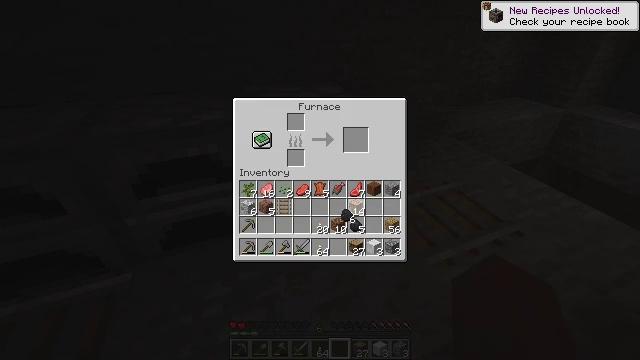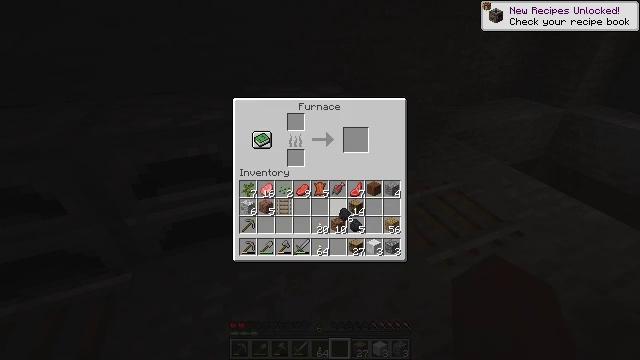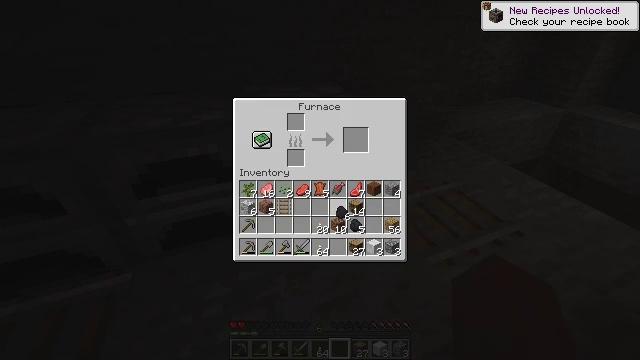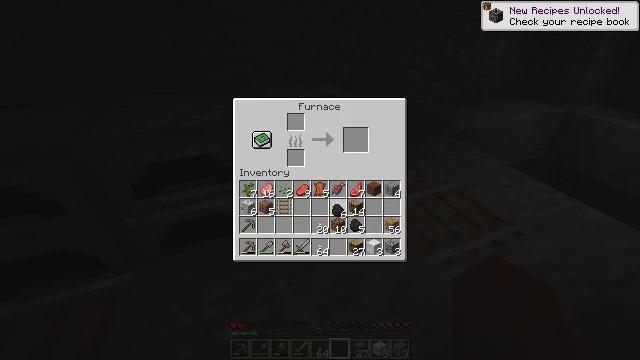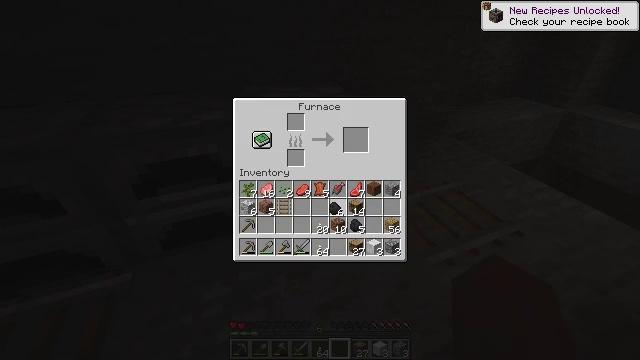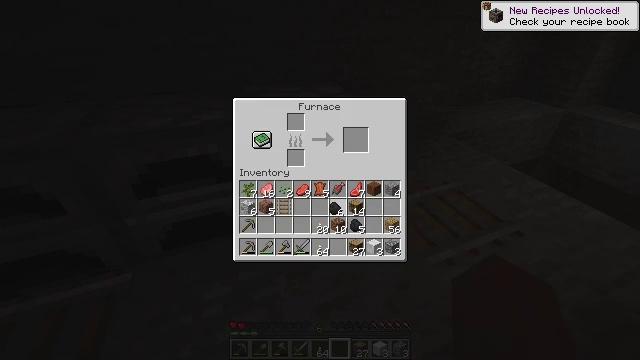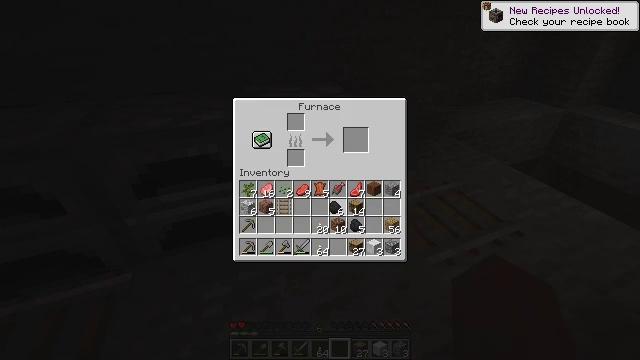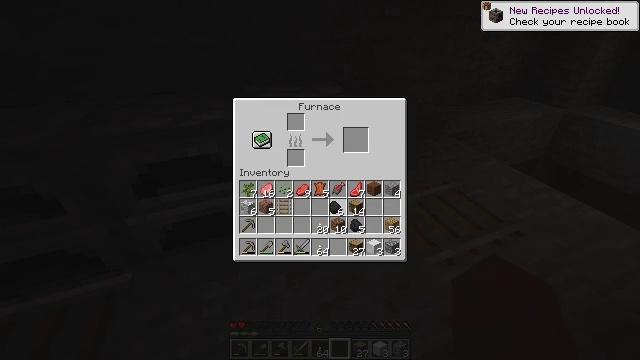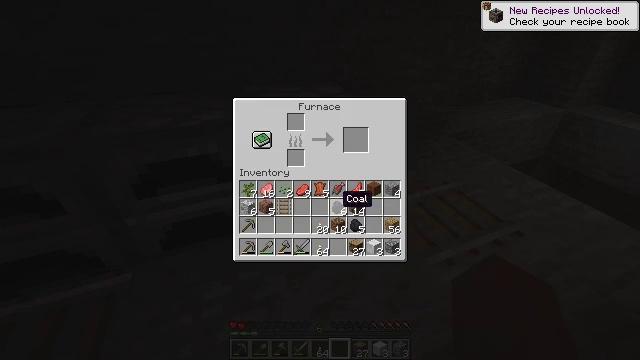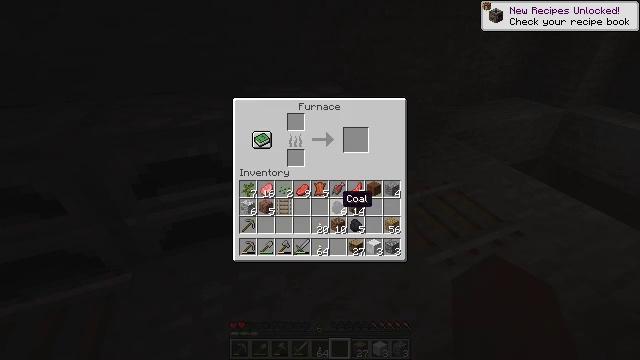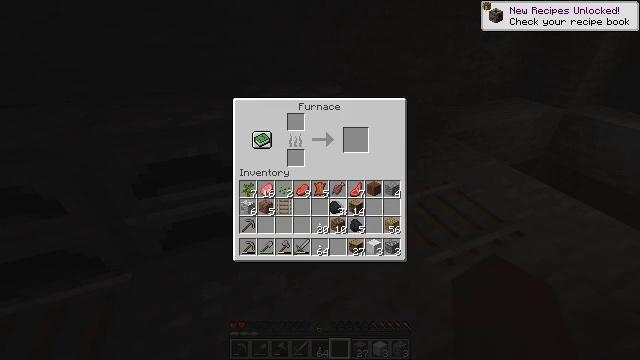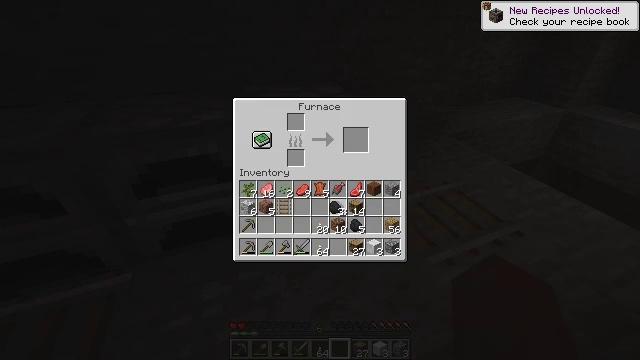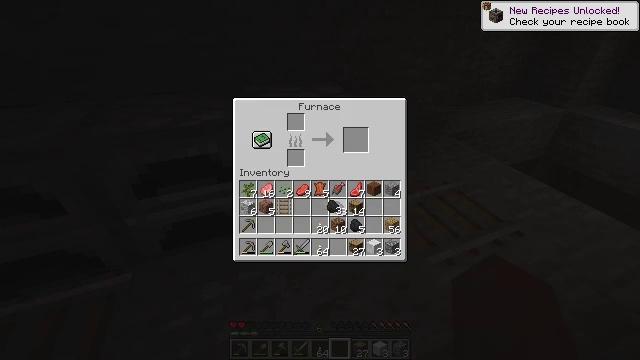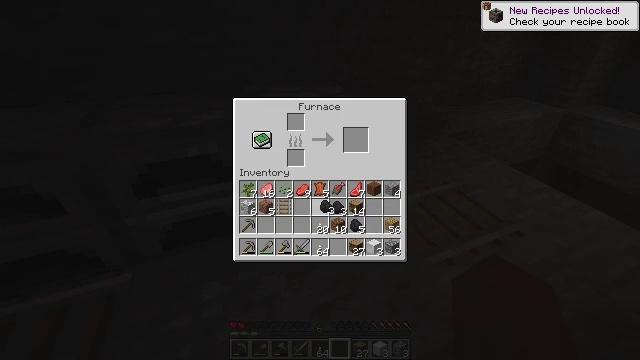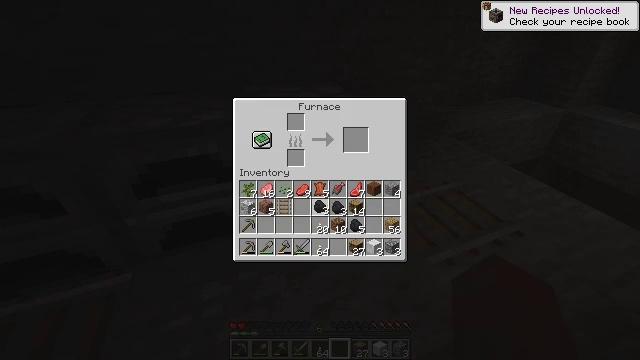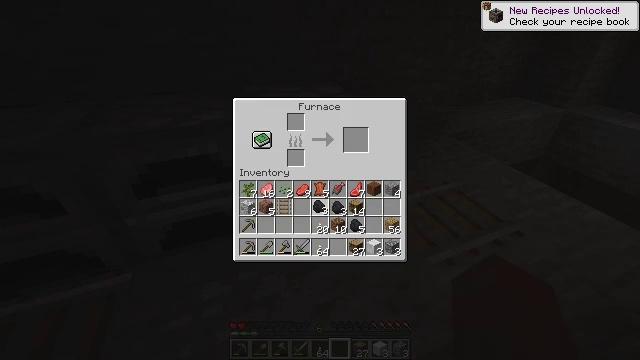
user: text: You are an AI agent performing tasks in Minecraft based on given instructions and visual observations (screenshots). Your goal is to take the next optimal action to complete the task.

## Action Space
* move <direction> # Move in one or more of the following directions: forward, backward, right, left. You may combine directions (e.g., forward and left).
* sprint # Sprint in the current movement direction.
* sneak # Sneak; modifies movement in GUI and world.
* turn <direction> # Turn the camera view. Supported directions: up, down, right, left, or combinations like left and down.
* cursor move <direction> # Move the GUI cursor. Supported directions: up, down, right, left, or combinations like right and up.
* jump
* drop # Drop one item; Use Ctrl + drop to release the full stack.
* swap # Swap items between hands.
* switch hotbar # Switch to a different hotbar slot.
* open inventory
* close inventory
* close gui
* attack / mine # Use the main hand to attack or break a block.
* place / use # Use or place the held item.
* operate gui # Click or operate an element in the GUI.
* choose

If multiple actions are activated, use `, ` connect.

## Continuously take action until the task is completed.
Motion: motion action
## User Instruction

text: Use leather to craft a leather helmet in the crafting table.
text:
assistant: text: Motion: no_op
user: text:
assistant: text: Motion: no_op
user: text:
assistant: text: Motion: no_op
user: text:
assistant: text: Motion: no_op
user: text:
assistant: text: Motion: operate gui
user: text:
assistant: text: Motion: operate gui
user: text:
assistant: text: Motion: operate gui
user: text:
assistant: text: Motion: no_op
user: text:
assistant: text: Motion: no_op
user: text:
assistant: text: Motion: choose
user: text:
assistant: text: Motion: choose
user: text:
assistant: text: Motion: choose
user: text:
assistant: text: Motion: no_op
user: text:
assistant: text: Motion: no_op
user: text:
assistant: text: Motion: no_op
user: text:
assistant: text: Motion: operate gui
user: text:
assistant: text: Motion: operate gui
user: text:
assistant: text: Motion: operate gui
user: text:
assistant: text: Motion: no_op
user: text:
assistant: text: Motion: no_op
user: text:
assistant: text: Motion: no_op
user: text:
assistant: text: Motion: no_op
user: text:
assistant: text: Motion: no_op
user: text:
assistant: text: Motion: sneak
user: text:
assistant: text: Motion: sneak
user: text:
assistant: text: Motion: sneak, choose
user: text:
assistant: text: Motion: sneak, choose
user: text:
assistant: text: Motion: sneak, choose
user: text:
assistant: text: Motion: sneak, cursor move up
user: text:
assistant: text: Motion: sneak, cursor move left